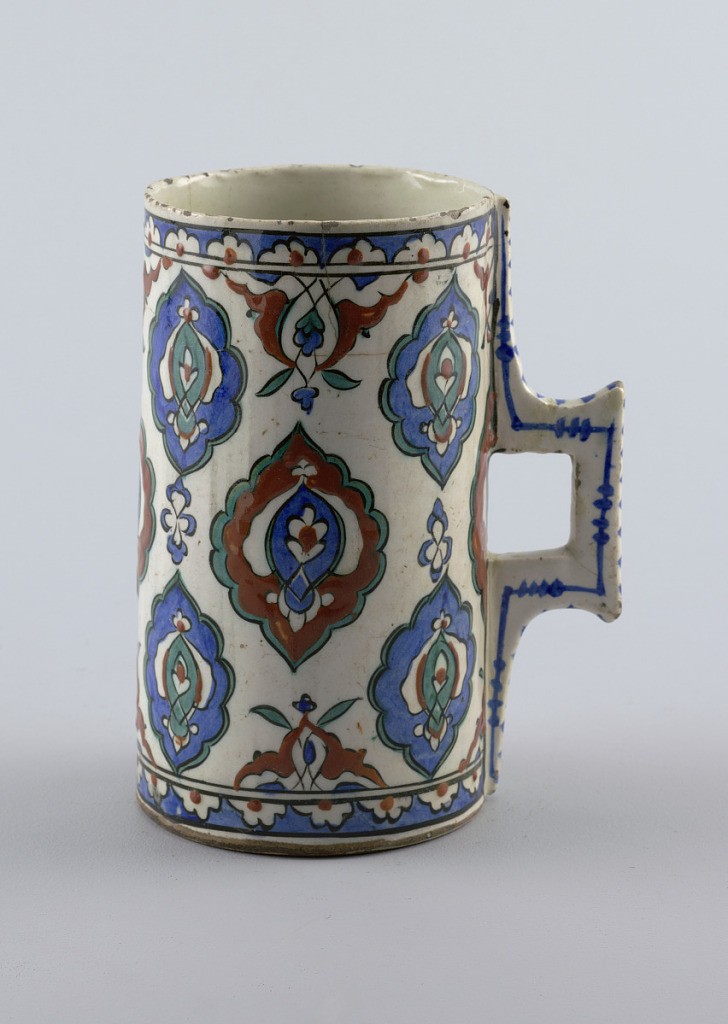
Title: Jug
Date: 1550–80
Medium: Glazed earthenware
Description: Cylindrical, with cut slab handle running top to bottom on one side. Large all-over diamond-shaped motifs repeat around middle, narrow patterned bands at top and bottom. Buff clay with overglaze, painted green, blue, and terra-cotta.